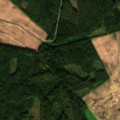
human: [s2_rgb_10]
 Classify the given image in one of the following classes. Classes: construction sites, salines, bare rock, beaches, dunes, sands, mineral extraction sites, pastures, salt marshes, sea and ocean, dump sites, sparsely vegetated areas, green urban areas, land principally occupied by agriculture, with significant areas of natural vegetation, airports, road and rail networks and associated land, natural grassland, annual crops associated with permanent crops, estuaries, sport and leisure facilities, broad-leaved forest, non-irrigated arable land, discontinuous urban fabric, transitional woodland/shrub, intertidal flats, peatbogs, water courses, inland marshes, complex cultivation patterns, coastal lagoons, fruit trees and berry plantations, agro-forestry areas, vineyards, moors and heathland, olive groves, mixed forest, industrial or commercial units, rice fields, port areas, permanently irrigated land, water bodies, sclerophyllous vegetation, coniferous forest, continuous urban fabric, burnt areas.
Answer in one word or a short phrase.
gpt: non-irrigated arable land, broad-leaved forest, transitional woodland/shrub